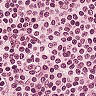
Metastatic tissue present: no